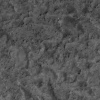
Atmospheric dust classification: not_dusty